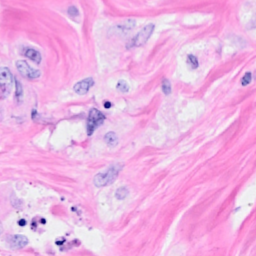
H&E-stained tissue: Breast